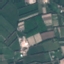
Label: PermanentCrop